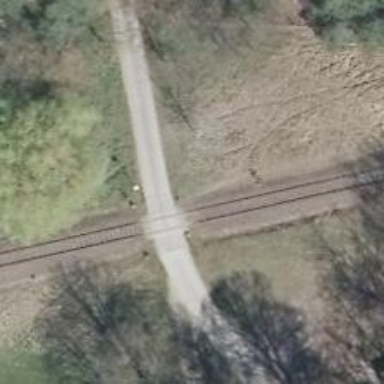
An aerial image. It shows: Railway crossing.